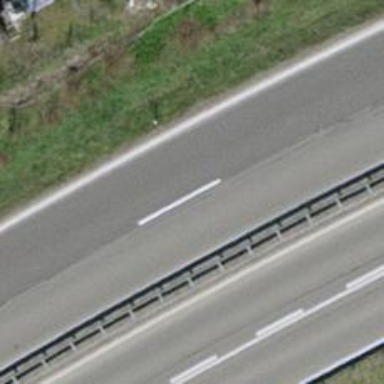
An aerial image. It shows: This is trunk highway with motorroad.